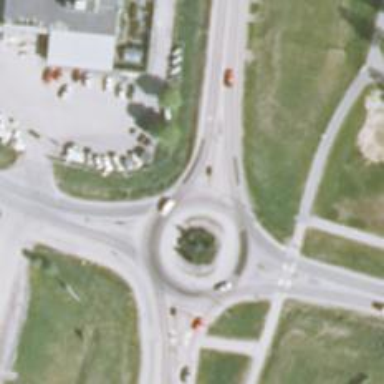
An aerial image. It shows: Roundabout at primary highway.